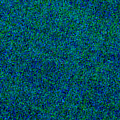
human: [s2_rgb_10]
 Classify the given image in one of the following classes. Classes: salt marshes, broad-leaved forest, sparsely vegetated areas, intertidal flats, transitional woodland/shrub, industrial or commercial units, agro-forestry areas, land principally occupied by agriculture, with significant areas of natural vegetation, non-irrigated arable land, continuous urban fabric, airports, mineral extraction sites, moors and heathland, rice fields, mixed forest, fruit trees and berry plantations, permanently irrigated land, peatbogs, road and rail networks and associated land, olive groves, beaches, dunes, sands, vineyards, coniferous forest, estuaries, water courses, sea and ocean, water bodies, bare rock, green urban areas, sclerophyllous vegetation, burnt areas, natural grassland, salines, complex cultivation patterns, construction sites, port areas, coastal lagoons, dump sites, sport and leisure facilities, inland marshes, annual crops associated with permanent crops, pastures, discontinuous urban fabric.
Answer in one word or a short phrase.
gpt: sea and ocean